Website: crate-barrel
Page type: billing-address
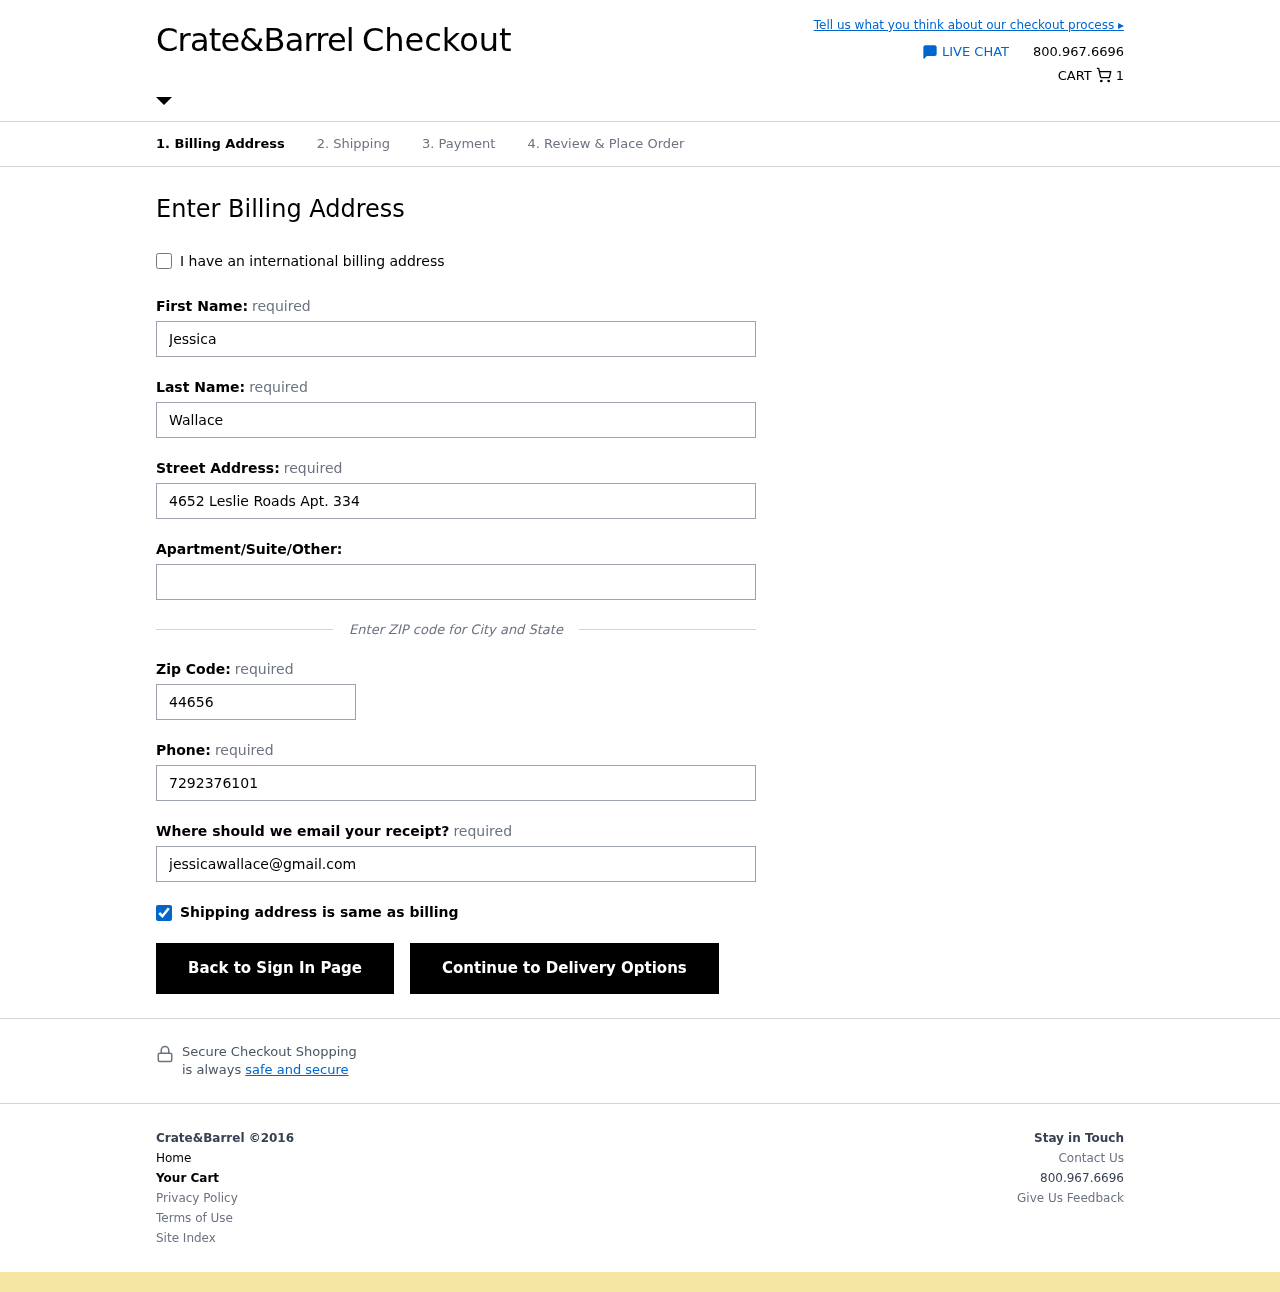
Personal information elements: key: PII_EMAIL
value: jessicawallace@gmail.com
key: PII_FIRSTNAME
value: Jessica
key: PII_LASTNAME
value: Wallace
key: PII_PHONE
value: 7292376101
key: PII_POSTCODE
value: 44656
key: PII_STREET
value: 4652 Leslie Roads Apt. 334
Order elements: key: ORDER_NUM_ITEMS
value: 1